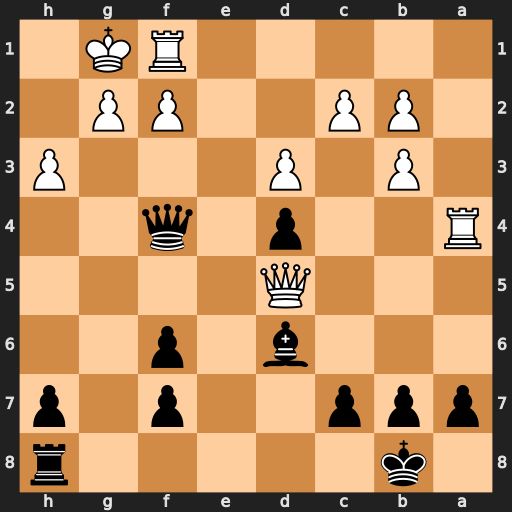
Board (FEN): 1k5r/ppp2p1p/3b1p2/3Q4/R2p1q2/1P1P3P/1PP2PP1/5RK1
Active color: b
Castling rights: -
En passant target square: -
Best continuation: Qh2#